Question: I have integrate drop box API in my iPhone application. but when drop box view opens it will cut in ios 7.
it runs perfectly ios 6 but some part of view is hide under navigation bar in ios 7
how can i solve this issue? please help.!

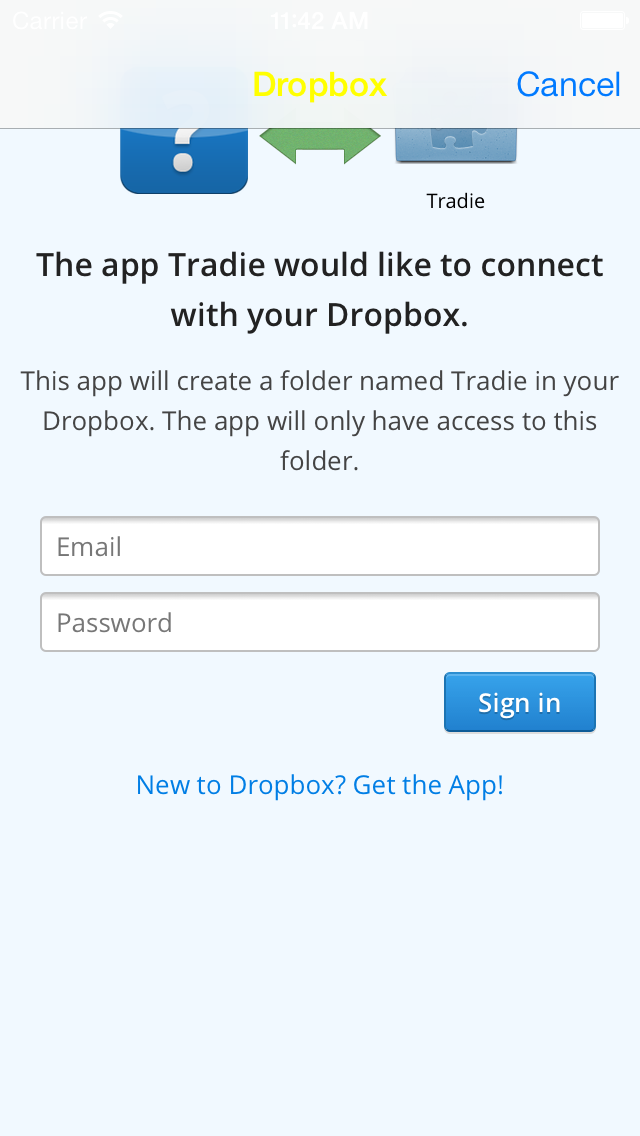
Answer: i think you are using old SDK for drop box. please use new SDK from following link.
<URL>
And follow Examples which are already provided in SDK
I hope it will work.